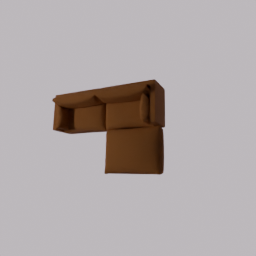
Label: furniture